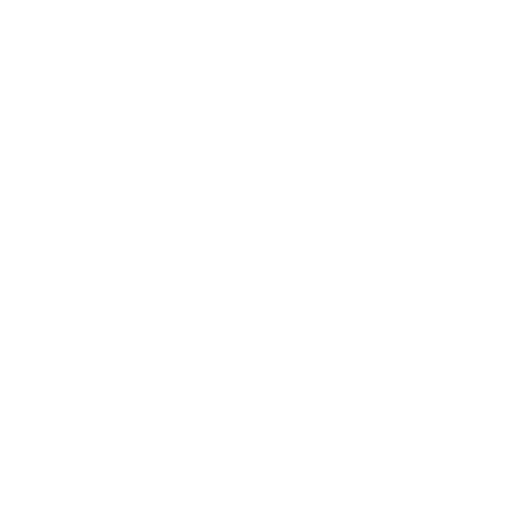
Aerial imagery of ridge(s) in Nevada named East Ridge containing only shrub